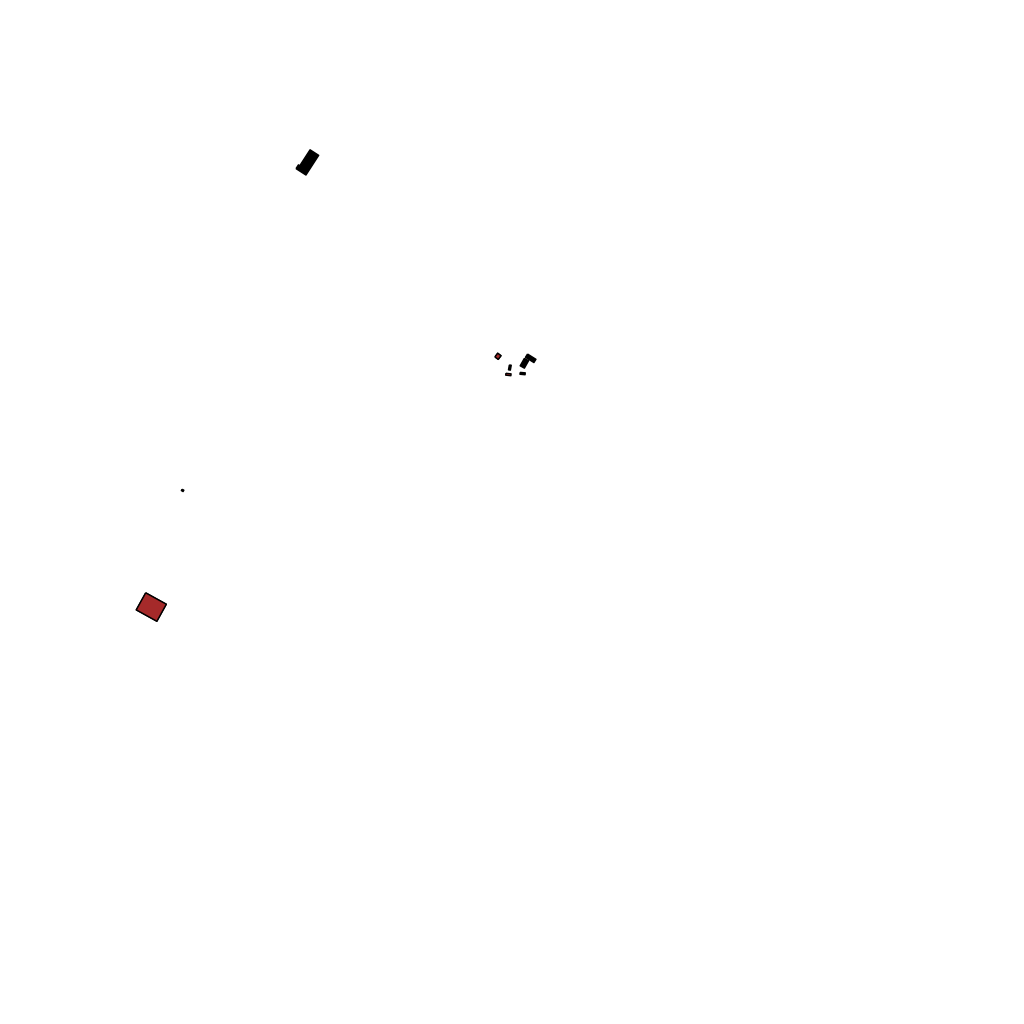
Tags: overhead vector_map, recreation, special, individual_rise, density_1, Building, Facility, 1.0 km²